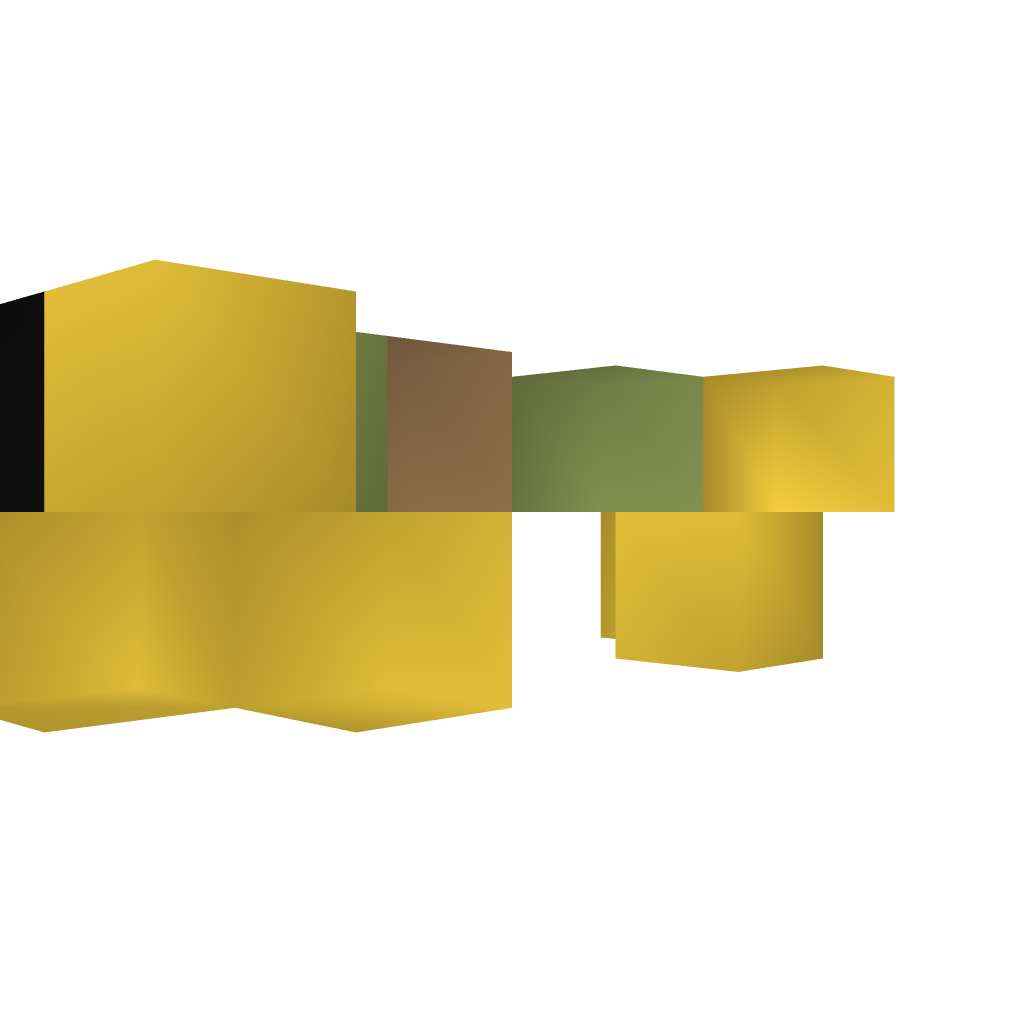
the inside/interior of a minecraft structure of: Clock Timer (Small)